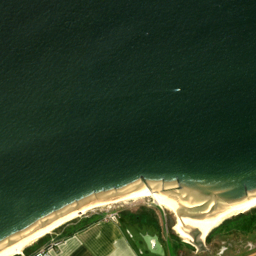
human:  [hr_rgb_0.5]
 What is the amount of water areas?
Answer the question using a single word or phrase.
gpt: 20

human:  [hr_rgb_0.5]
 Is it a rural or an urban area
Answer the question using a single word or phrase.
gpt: rural

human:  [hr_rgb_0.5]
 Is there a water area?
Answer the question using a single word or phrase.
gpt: yes

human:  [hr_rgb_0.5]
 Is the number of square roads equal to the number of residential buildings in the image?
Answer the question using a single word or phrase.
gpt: no

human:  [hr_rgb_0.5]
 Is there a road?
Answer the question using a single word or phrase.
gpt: yes

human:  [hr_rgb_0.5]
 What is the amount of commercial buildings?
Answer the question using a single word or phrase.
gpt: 1

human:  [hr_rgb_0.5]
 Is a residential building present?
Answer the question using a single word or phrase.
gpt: yes

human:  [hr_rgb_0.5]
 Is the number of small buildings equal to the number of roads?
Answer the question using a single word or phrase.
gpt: no

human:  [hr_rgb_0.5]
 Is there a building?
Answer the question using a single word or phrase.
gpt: yes

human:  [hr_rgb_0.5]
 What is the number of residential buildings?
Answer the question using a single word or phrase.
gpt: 18

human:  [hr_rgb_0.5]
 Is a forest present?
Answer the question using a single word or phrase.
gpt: yes

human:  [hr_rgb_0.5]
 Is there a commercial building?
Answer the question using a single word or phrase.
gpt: yes

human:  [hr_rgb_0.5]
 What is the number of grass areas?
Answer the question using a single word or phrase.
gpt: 16

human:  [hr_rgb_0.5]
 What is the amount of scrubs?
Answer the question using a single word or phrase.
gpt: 7

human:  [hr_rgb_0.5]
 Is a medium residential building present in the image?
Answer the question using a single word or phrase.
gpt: no

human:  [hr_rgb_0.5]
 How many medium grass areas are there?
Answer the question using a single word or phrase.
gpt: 3

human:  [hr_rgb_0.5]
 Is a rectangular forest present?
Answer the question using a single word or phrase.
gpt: no

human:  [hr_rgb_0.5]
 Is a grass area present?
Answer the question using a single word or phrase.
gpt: yes

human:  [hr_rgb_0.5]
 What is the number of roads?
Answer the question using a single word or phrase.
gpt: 72

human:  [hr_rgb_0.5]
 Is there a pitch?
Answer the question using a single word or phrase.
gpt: yes

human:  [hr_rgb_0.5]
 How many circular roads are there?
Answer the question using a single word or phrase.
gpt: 0

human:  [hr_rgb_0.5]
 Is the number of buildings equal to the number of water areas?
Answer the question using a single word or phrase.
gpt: no

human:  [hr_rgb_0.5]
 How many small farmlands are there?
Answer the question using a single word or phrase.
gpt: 0

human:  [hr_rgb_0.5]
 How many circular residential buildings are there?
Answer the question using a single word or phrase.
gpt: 0

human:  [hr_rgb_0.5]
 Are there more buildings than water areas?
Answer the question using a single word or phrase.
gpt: no

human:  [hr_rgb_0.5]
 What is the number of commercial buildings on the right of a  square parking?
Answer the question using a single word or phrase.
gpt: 0

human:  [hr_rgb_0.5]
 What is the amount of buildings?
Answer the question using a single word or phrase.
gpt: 19

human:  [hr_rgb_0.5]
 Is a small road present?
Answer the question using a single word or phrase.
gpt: yes

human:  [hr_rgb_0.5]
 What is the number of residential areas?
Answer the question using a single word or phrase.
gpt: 1

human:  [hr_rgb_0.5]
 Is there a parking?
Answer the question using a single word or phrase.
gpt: yes

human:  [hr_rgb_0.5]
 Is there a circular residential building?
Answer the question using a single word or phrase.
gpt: no

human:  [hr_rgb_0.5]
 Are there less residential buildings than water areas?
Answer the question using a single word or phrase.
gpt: yes

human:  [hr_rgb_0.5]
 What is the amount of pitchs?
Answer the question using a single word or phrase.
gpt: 1

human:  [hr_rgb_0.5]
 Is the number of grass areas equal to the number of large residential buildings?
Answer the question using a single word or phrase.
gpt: no

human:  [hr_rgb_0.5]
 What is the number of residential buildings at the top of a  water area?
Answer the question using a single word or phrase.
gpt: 18

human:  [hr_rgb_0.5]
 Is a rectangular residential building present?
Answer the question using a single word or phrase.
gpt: yes

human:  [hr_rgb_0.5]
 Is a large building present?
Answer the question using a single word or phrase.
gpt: no

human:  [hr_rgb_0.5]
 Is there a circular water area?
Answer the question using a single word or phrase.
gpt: yes

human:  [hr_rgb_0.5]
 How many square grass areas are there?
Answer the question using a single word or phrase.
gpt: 0

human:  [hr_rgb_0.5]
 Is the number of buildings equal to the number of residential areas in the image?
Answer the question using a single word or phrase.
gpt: no

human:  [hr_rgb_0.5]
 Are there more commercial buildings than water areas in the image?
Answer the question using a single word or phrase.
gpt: no

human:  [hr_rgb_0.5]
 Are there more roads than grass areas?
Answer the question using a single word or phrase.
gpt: yes

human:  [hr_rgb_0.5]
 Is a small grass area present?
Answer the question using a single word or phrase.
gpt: yes

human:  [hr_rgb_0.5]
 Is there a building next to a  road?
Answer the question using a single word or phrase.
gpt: yes

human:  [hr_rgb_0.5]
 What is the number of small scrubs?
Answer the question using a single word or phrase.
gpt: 1

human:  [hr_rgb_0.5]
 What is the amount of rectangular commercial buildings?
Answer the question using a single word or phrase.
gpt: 1

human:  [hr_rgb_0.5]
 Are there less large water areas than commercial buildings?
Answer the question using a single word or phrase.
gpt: no

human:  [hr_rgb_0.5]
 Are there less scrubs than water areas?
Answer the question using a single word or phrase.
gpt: yes

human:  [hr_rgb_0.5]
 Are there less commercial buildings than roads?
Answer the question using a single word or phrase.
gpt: yes

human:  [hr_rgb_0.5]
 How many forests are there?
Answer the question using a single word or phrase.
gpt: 5

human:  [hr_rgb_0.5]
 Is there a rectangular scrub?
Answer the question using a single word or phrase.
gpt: no

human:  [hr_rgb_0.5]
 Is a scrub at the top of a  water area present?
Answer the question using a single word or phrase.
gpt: yes

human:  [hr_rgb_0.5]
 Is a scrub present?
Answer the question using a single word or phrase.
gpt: yes

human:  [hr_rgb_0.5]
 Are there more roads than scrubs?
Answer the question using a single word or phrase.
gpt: yes

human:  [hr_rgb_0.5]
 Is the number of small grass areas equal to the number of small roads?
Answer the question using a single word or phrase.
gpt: no

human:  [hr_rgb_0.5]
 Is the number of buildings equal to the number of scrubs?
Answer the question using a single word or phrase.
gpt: no

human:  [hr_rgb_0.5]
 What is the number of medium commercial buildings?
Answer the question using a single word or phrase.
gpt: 0

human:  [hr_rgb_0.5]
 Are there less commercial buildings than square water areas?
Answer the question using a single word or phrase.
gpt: yes

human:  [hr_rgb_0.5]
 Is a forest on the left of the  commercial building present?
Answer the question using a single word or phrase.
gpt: no

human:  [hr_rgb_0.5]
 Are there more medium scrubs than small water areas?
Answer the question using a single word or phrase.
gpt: no

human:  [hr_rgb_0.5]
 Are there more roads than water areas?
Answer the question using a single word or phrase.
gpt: yes

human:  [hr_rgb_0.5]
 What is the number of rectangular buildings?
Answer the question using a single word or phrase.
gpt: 10

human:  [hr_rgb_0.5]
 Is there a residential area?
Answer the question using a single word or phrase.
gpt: yes

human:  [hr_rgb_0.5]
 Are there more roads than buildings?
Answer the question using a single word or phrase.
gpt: yes